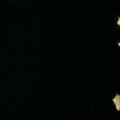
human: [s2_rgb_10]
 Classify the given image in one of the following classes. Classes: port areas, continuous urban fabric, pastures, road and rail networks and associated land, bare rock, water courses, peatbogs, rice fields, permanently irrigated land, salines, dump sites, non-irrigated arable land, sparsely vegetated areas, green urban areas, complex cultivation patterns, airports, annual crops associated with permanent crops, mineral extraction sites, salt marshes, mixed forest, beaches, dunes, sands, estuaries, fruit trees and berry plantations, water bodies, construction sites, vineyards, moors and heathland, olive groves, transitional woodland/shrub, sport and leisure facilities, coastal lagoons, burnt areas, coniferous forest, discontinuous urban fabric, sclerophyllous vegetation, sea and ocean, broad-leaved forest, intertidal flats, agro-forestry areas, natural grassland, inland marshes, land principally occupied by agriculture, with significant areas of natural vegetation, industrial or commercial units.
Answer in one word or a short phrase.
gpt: sea and ocean